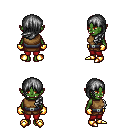
a pixel art fantasy rpg character, female body template, orc, green skin, leather chest armor, red pants, gray left-swept hairstyle, gold gloves, gold boots, four views (front, back, left, right), 2x2 character sprite sheet, small pixel art, hard edges, no anti-aliasing